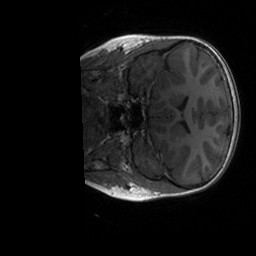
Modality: T1w
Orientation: coronal
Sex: male
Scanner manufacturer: siemens
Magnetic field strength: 3 T
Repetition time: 1.9 s
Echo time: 0.00243 s